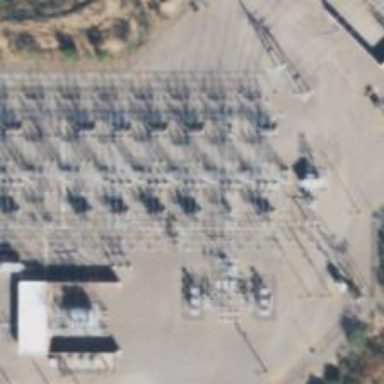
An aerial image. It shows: Switch for power supply.